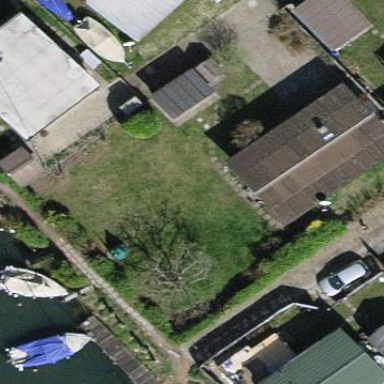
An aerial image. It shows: Static caravan.